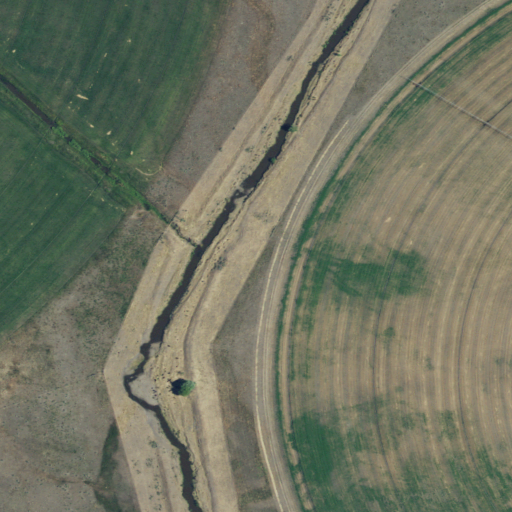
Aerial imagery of valley in Oregon named Goose Swale containing pasture, cultivated crops, and shrub